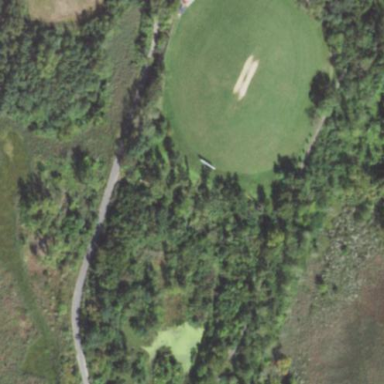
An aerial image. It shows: Grass pitch used for cricket.